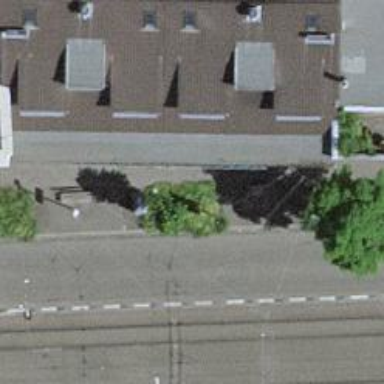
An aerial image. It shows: Asphalt footway.